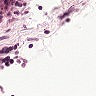
Metastatic tissue present: no